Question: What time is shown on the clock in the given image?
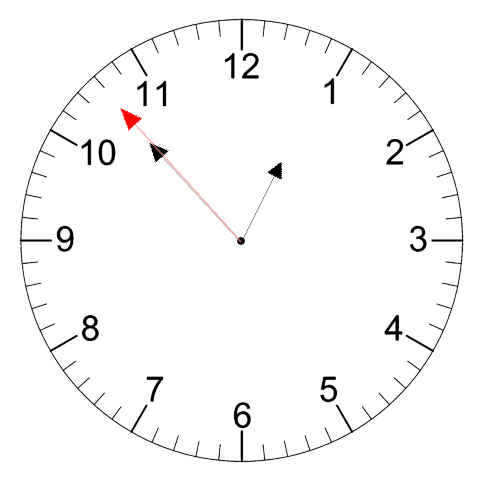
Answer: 12:52:53